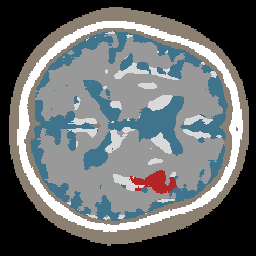
Label: lesion